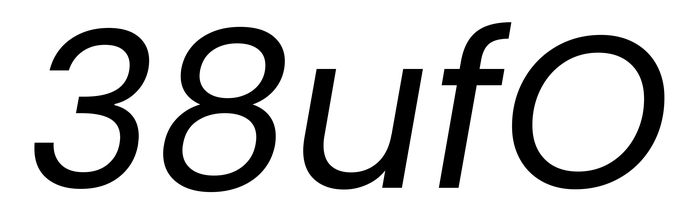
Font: Poppins-Italic